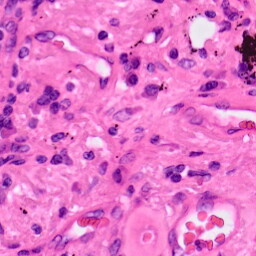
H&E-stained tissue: Lung